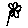
Label: flower